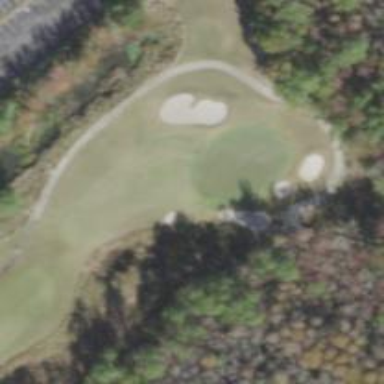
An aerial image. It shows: View of golf hole.